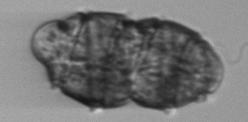
Label: Margalefidinium